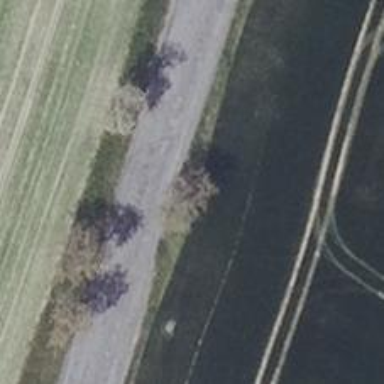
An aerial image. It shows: Deciduous broadleaved tree.